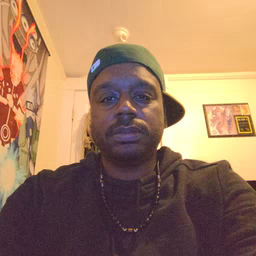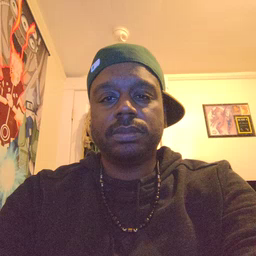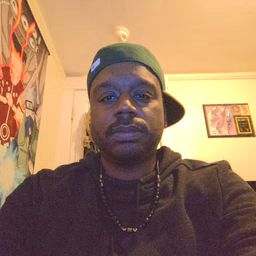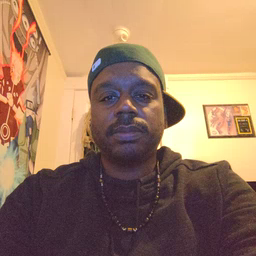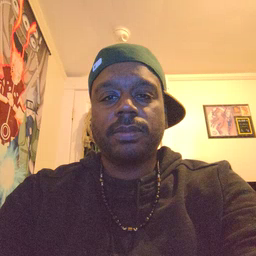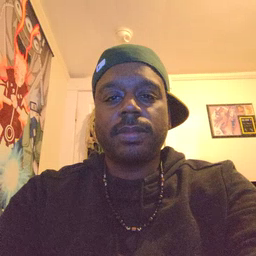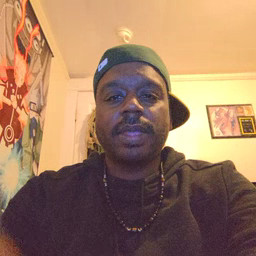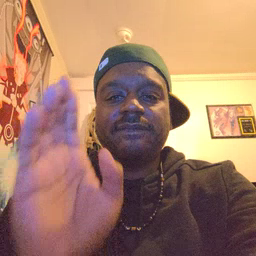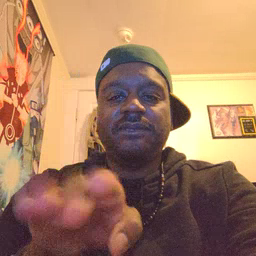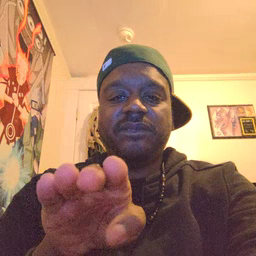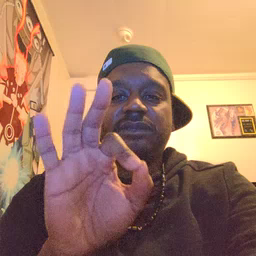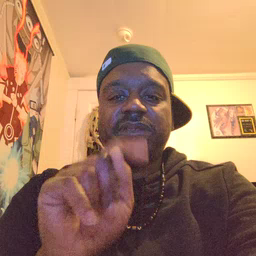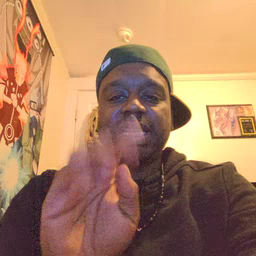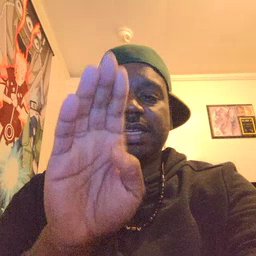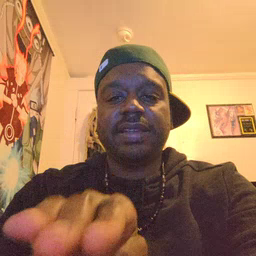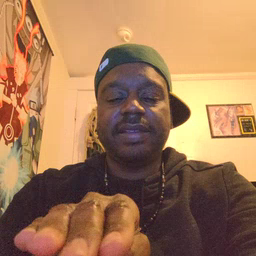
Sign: feet